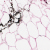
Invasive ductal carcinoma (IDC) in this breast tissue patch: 0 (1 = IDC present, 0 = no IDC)